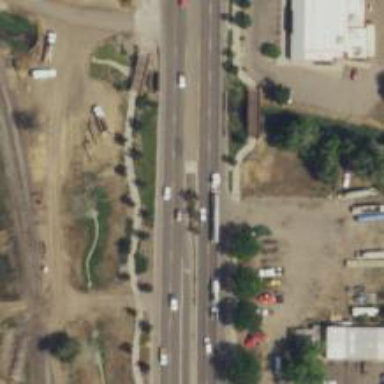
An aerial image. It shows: Trunk highway with asphalt surface and grade1 tracktype.